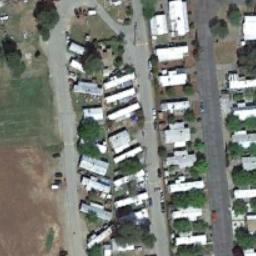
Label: mobile_home_park